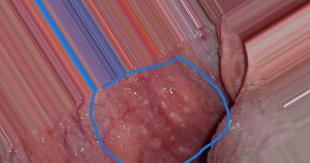
Condition: Mouth Ulcer